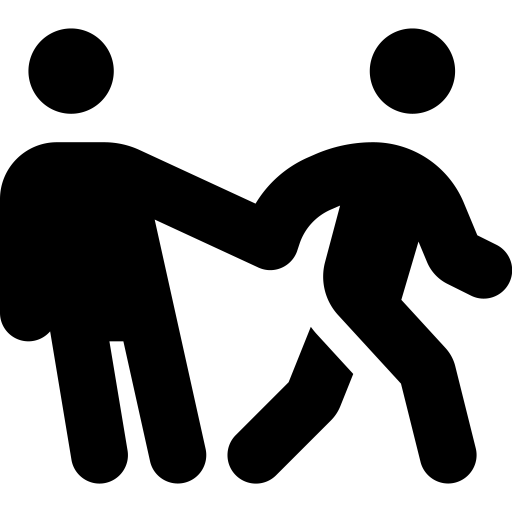
Tags: icon, FontAwesome, fa-icon, solid, people, pulling